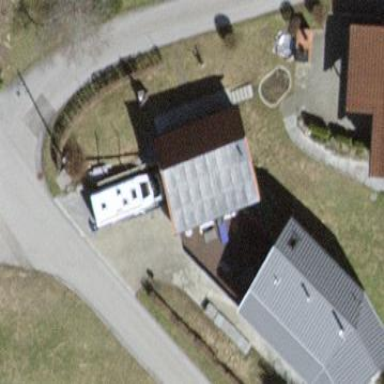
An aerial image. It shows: Garage building.